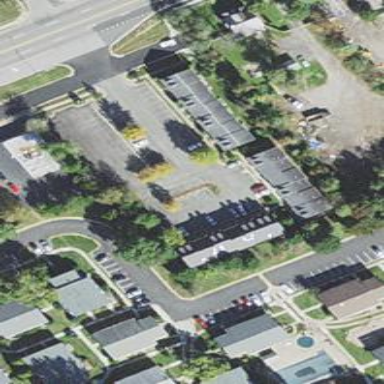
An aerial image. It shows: Parking area with asphalt surface.